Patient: sex M, age 53
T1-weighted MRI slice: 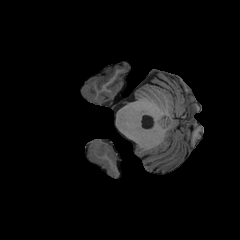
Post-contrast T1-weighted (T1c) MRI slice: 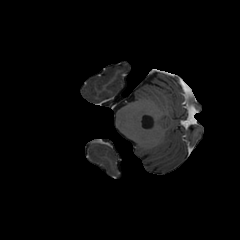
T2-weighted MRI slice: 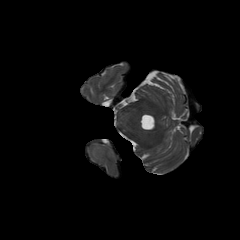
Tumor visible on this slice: yes
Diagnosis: Astrocytoma, IDH-mutant
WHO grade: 4